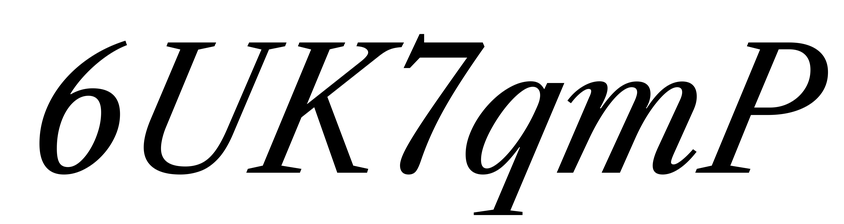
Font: LibreCaslonText-Italic_Italic